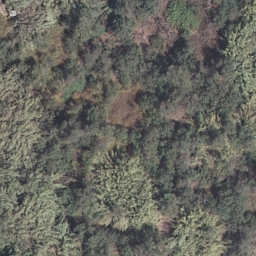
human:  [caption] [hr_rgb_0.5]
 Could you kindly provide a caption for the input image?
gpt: There are lots of green and grey trees in the forest .

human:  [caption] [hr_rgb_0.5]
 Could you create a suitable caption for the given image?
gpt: It is a forest with green and grey plants .

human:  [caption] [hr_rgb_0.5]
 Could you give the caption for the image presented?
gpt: There are some green and grey trees in the forest .

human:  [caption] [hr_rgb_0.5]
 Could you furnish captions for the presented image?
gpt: This is a forest with green and grey plants .

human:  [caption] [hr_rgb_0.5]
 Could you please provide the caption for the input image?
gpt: Lots of green and grey trees in the forest .